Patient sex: M
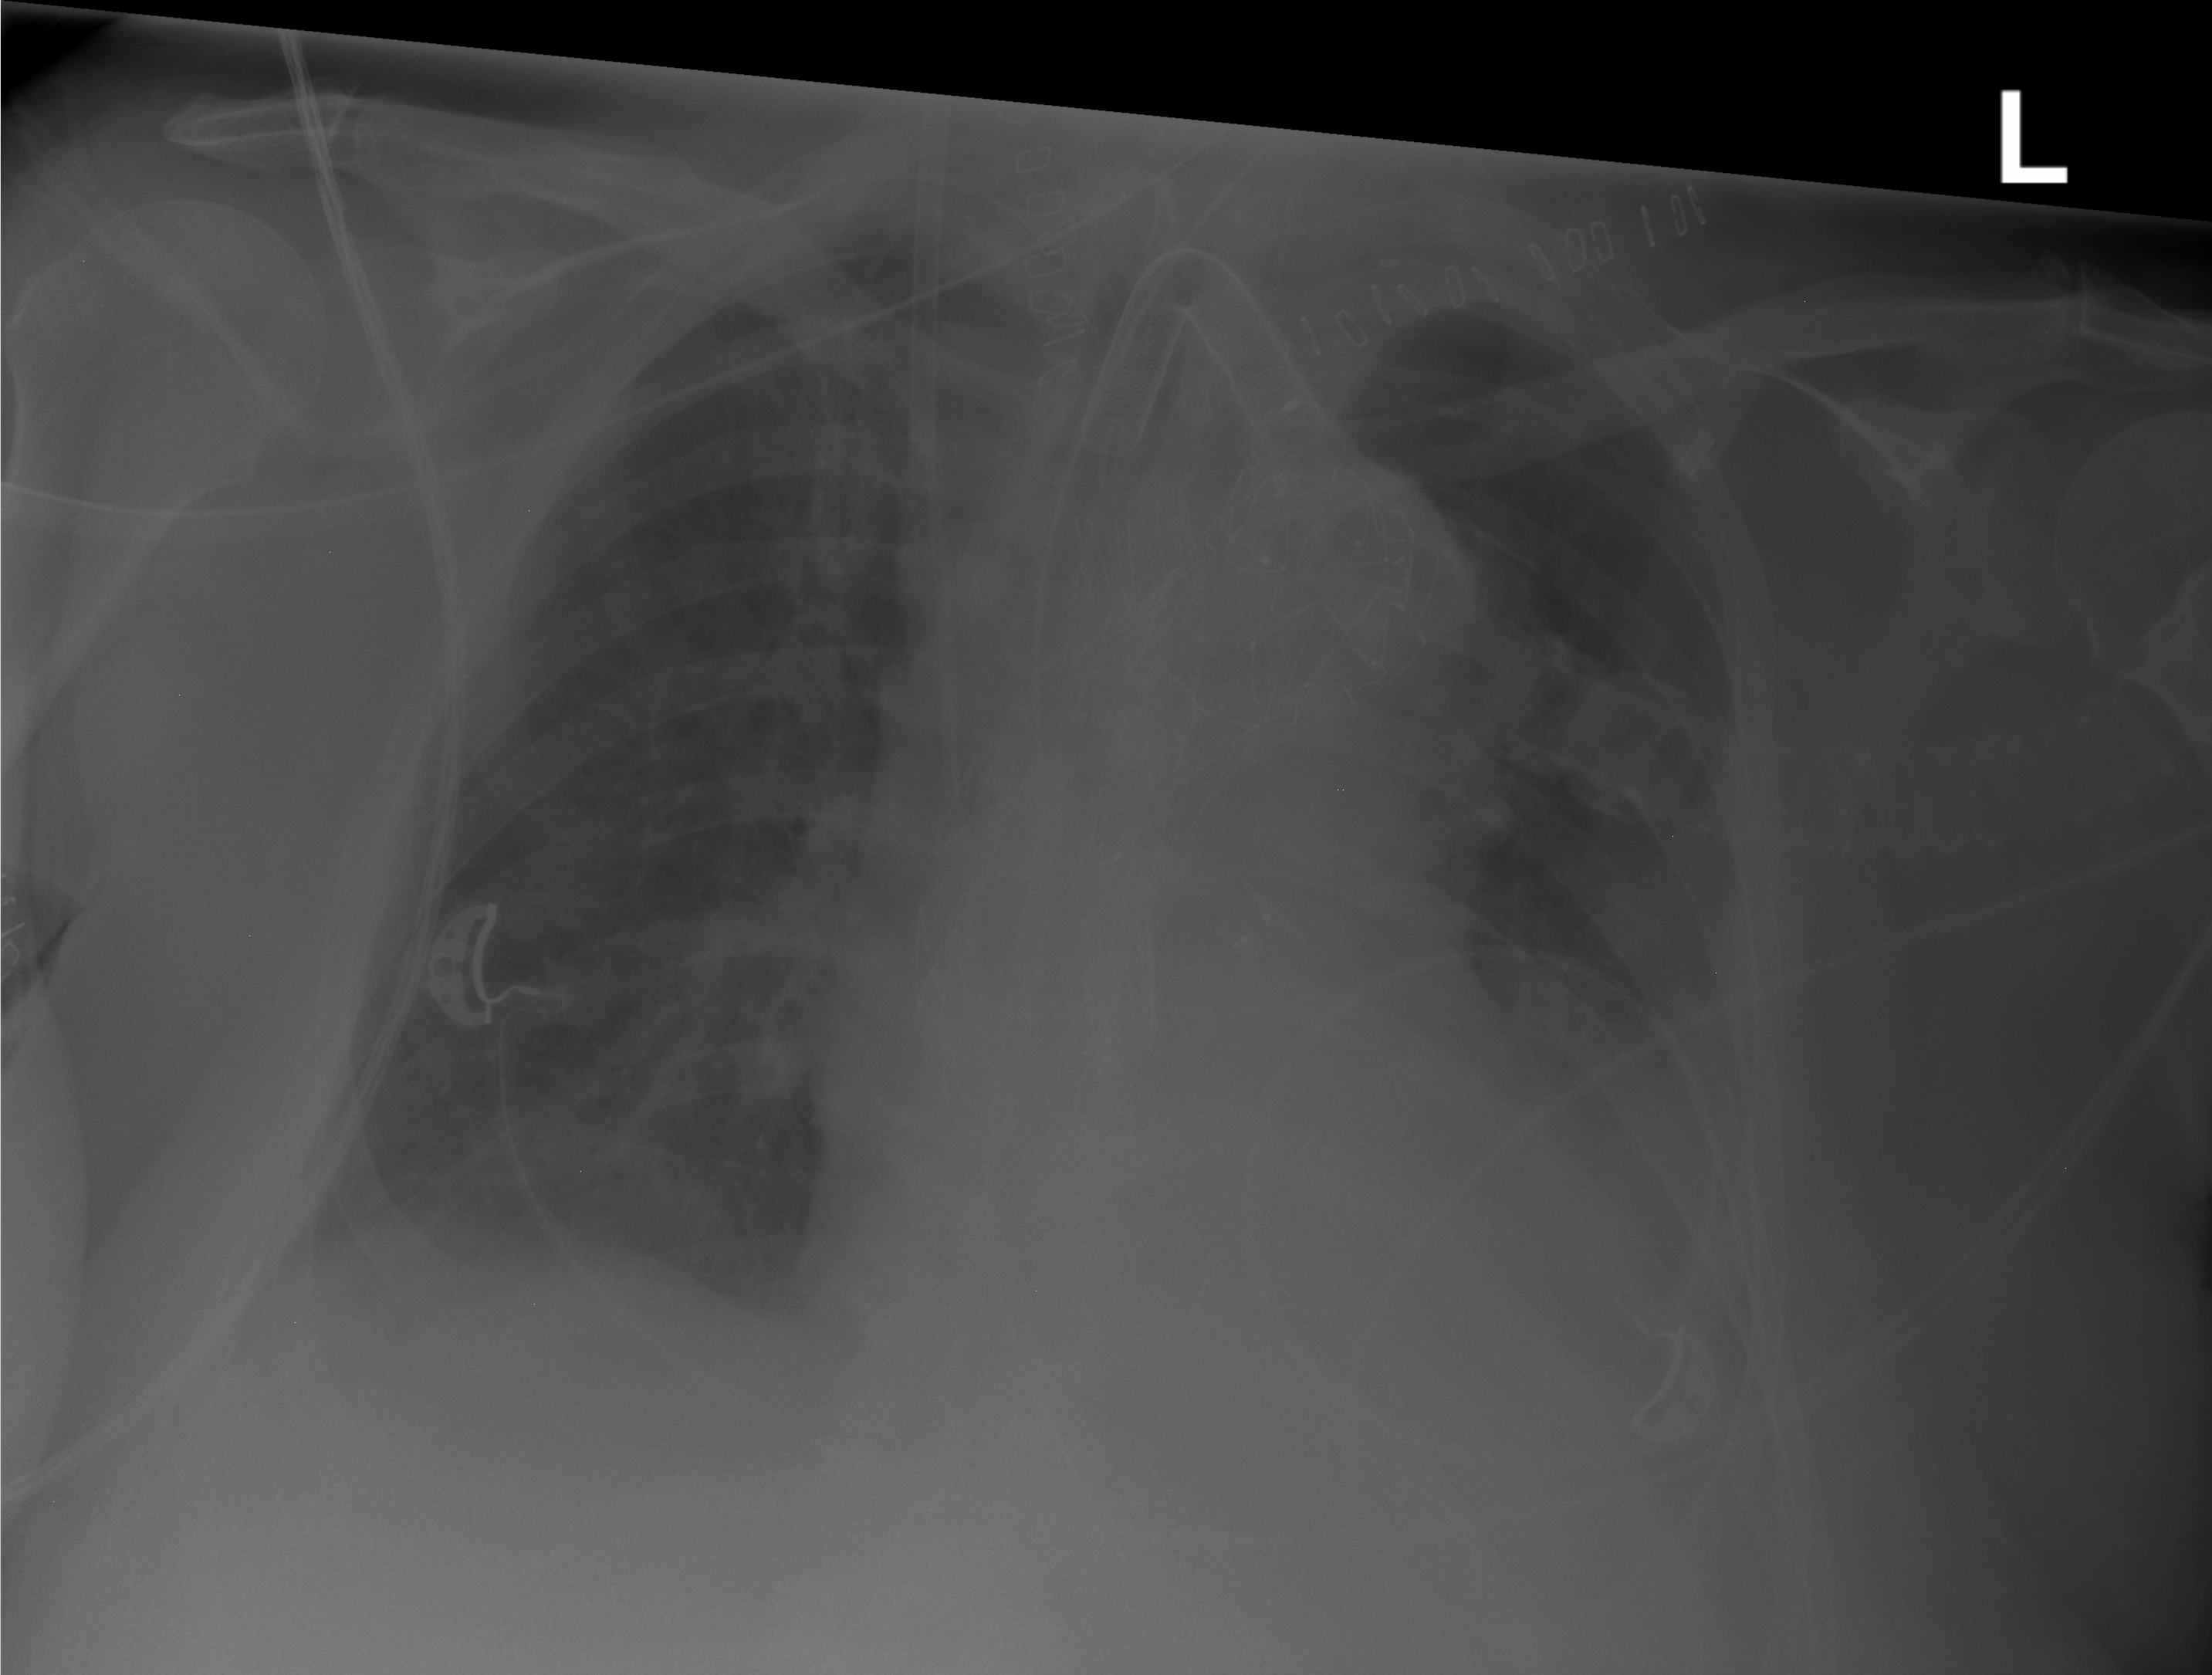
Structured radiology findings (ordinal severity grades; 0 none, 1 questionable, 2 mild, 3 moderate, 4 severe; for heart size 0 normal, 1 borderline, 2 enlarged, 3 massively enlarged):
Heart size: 1
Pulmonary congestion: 2
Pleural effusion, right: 1
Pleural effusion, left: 2
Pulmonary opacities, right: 1
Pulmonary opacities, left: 0
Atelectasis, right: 2
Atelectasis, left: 2